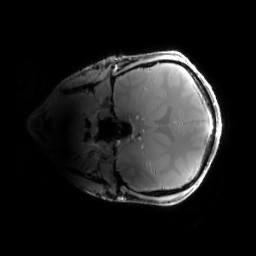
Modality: PDw
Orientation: coronal
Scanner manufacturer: siemens
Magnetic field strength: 6.98 T
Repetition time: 1.34 s
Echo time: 0.00266 s